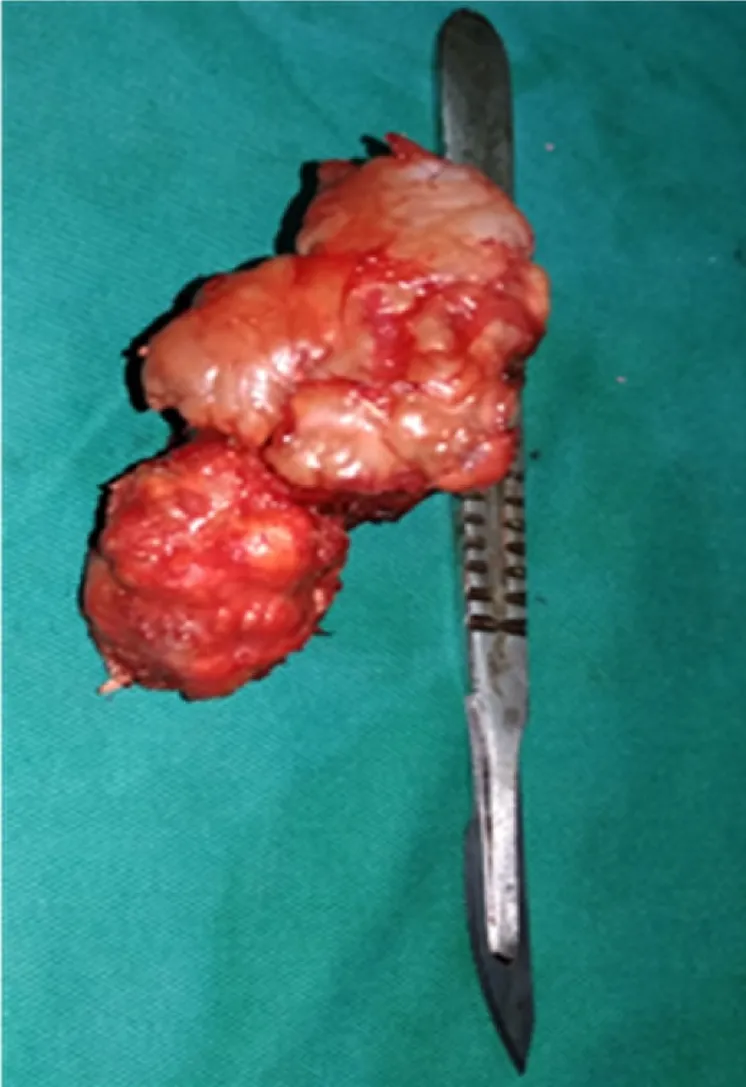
Exostosis once resected.
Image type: medical_photograph (other_medical_photograph)